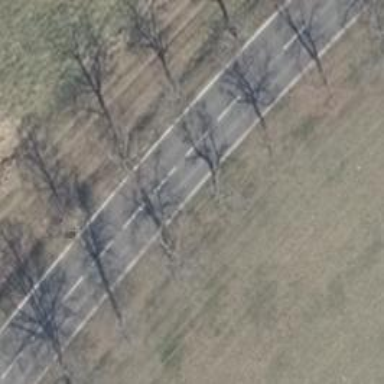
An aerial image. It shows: Asphalt road classified as primary highway.